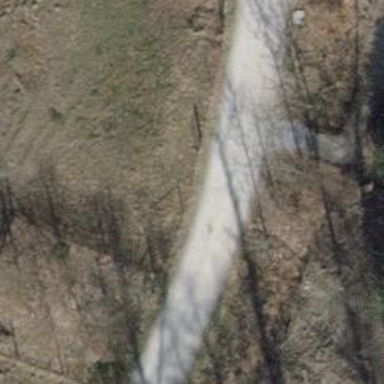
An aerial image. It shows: Track road with fine gravel surface.